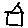
Label: house